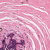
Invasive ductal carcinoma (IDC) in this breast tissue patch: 0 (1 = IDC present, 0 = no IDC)